Field crop: maize
Growth stage: 2
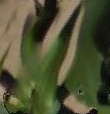
Species: maize